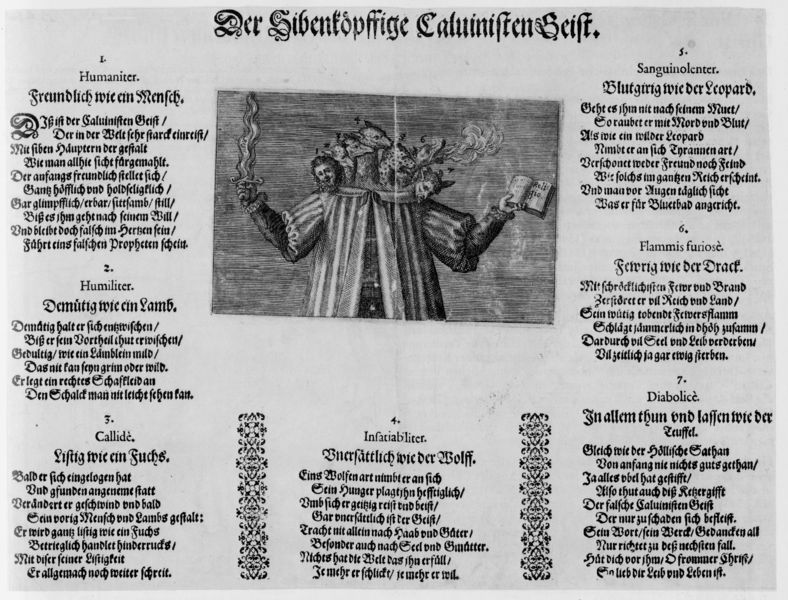
Titel: Der Sibenköpffige CaluinistenGeist
Institution: (Seriendruck)
Schlagwörter: feder, hand, kopf, schatten, weiß, wolf, grau, köpfe, licht, schwarz, zeichnung, tiere, muster, ornament, arm, bibel, falten, geschichte, gesicht, kragen, mensch, ärmel, bild, hände, rauch, gewand, mantel, blatt, schrift, grafik, graphik, spalten, hands, men, people, sword, white, black, collar, face, gray, grey, old, robe, ziffern, dekor, verzierung, gestreift, pattern, picture, print, deutsch, foto, lamm, flamme, buch, druck, schraffur, stich, titel, seite, illustration, schwarzweiß, schwert, text, woodcut, zeitung, überschrift, fuchs, smoke, teufel, angels, man, wesen, dolch, head, german, sieben, costume, scroll, spanish, hörner, zeilen, drawing, paper, nummern, black and white, schafe, coat, animals, etching, allegory, devil, ungeheuer, strophen, tierkopf, writing, texte, flugblatt, kopflos, altdeutsch, lied, letters, kapitel, letter, person, geist, monster, human, newspaper, ancient, arms, history, section, prayer, sections, tierköpfe, regel, gothic, religion, animal, fire, fingers, book, flugschrift, figure, majuskel, tiger, evangelium, seriendruck, lamb, papier, schrfit, dragon, calligraphy, script, bible, page, shirt, galileo, exotic, standing, body, evil, metaphor, beast, photograph, altedeutsch, flame, flammenschwert, heads, reformation, words, manuscript, written, monochromatic, cars, wolff, poetry, calvin, schmähschrift, fantasy, moritat, siebenköpfig, horror, numbers, literature, übersachrift, zeichen, wolskopf, 16th century, bear, demon, fabelwsen, news, satan, number, woodblock, sowrd, circus, poems, poem, foreign, political, sins, giraffe, weird, type, papyrus, seven deadly sins, blackletter, teuffel, siebenköpfige, könig+, cats, calvinistisch, heds, beasts, cooking, seven head, rhyme, humanity, cursive, demand, calumny, breath, verse, hymn, strips, humaniter, callide, infatiabliter, buchdruck, menu, fiction, der sibentopffige, der sibentopffige caluiniftenseift, scrit, leopards, cheetahs, hyenas, scxript, animans, calvinists